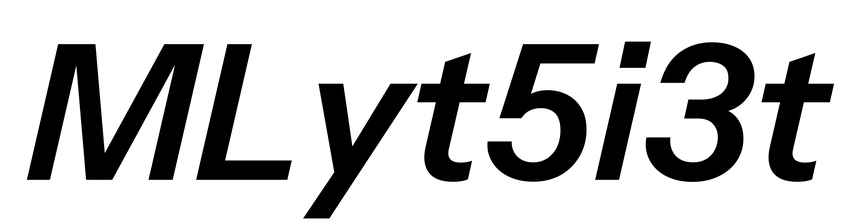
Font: InstrumentSans-Italic_SemiBold_Italic